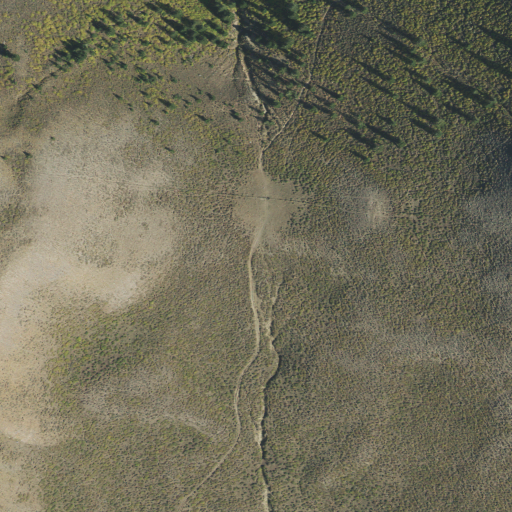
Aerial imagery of gap in Utah named Box Elder Pass containing shrub, deciduous forest, and evergreen forest